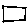
Label: square